Question: I'm working on my first Cocoa app being an iOS Developer. So far I found most of the information I needed online but I'm having trouble to figure out how to show a new custom NSView / NSWindow (not sure which) as show below:
A push in the right direction is more than welcome..

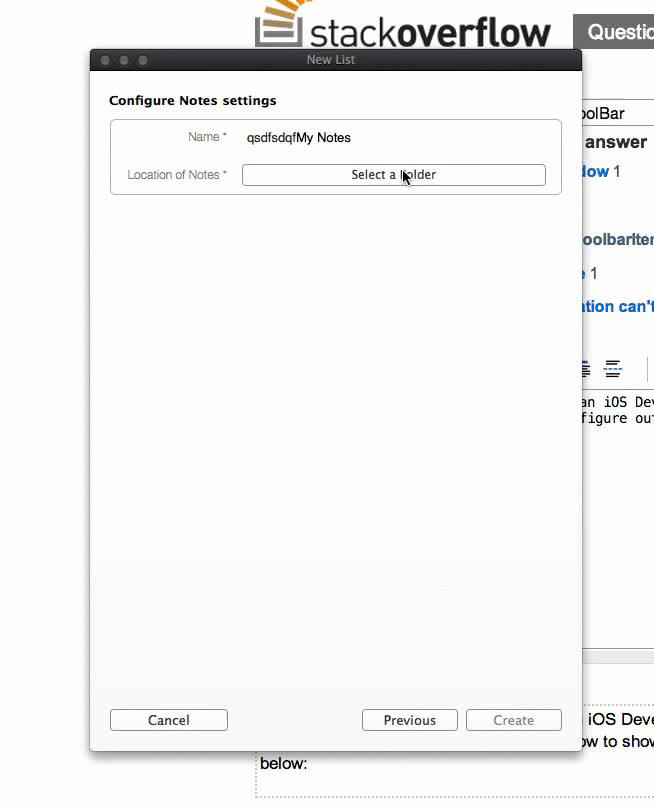
Answer: You can use NSPanel with custom view and call
'''
NSPanel *panel=[[NSPanel alloc]initWithContentRect:NSMakeRect(0, 0, 800, 530) styleMask:NSClosableWindowMask backing:NSBackingStoreBuffered defer:YES];
panel.contentView=<# your custom view #>
[self.view.window beginSheet: panel completionHandler:^(NSModalResponse returnCode) {}];
'''